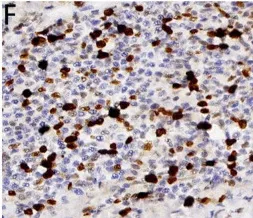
Pathological features of cHL components. And the proliferation rate of Ki-67 was approximately 40% Magnification 200x. MRI, Magnetic resonance imaging; MPC, Multiple primary cancers; HE, Hematoxylin and eosin; IHC, Immunohistochemistry; CRC, Colorectal cancer; IBD, Inflammatory bowel disease; cHL, Hodgkin lymphoma; HRS, Hodgkin and Reed-Sternberg; NCCN, National Comprehensive Cancer Network.
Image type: pathology (immunostaining)